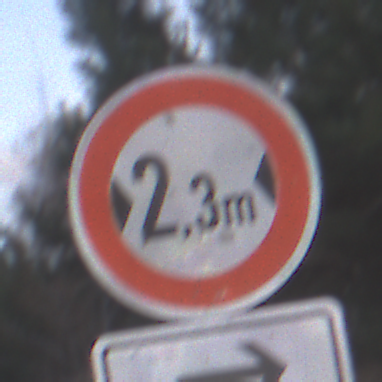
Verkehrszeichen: TatsaechlicheBreite2Komma3
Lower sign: RichtungsangabeDurchPfeile5
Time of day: MorningAfternoon
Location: Outdoor (Nature)
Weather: PartlyCloudy
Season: NotSpecified
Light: Natural